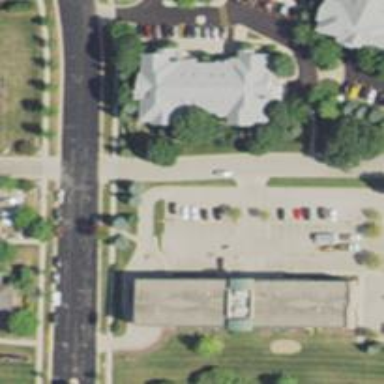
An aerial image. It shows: Asphalt footpath with unmarked crossing.